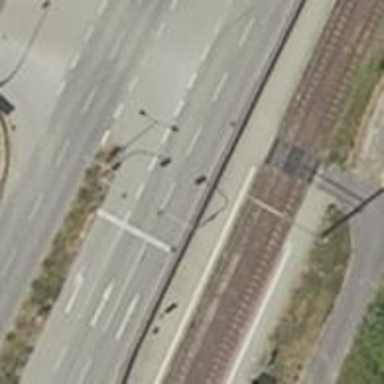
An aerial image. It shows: Road with traffic signals controlling the flow of traffic.